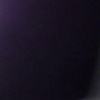
Label: space